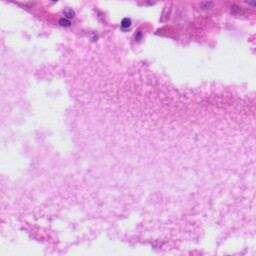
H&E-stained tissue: Tonsil